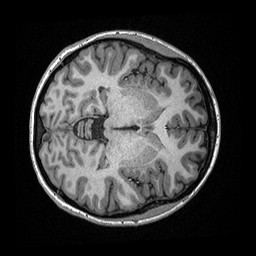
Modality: T1w
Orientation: axial
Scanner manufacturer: ge
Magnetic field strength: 3 T
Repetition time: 2.349 s
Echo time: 0.002968 s